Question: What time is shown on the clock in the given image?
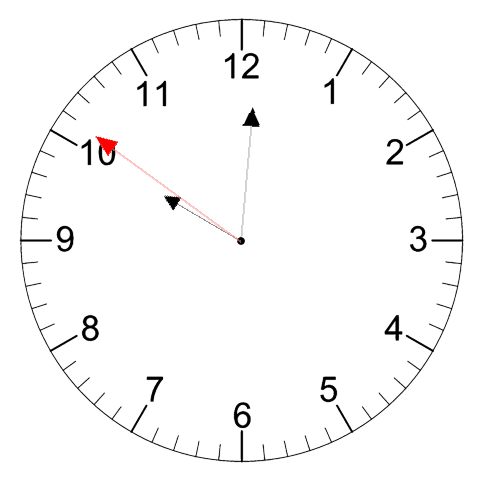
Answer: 10:00:51